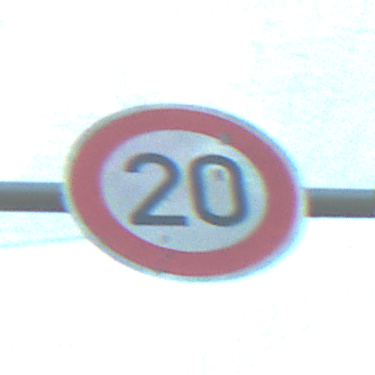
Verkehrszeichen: Geschwindigkeit20
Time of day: MorningAfternoon
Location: Roofed (Special)
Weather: PartlyCloudy
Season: NotSpecified
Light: Natural